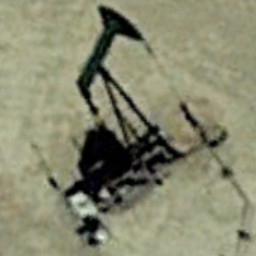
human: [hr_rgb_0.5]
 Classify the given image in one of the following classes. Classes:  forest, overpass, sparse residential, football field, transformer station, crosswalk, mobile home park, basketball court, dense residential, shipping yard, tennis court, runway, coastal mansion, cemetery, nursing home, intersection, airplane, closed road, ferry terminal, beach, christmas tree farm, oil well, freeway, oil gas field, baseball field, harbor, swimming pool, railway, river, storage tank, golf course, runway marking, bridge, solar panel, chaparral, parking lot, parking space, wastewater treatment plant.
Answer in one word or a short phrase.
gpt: oil well